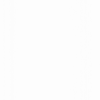
Label: dusty